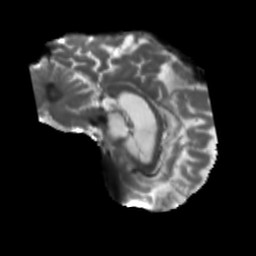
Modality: T2w
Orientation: sagittal
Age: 64
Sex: male
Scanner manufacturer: siemens
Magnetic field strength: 3 T
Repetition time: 5.25 s
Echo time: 0.08 s